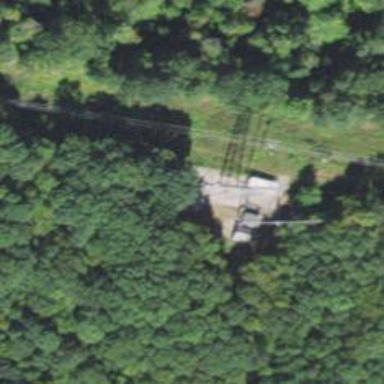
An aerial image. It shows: Man-made mast used for communication purposes.